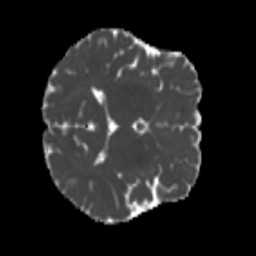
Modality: MD
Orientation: axial
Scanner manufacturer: siemens
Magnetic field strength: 3 T
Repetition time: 4 s
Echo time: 0.0594 s